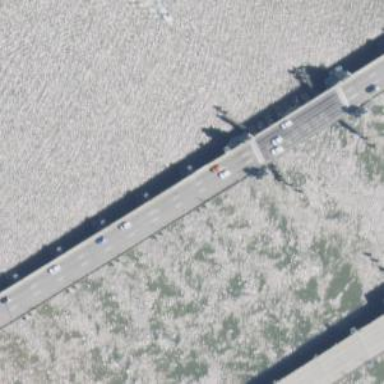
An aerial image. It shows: Trunk highway crossing drawbridge.